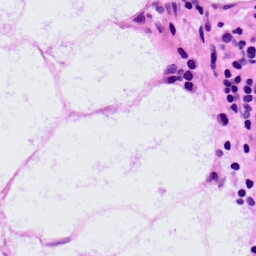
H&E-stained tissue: LymphNode